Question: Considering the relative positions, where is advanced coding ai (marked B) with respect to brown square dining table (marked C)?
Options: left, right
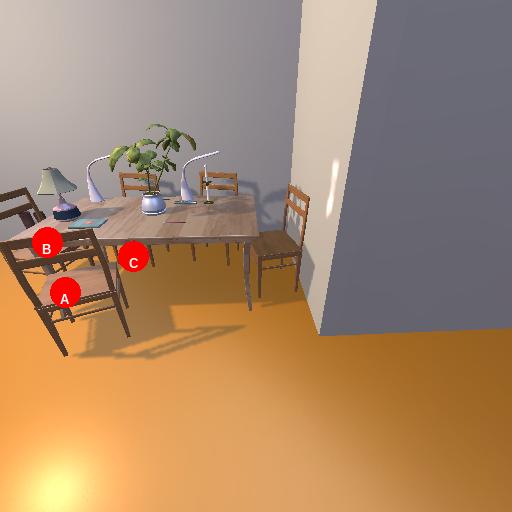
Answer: left